Question: I accidentally disabled the 'Inject Language/Reference' of the 'android:title' in 'Preference'. After that, now I won't able to go to the reference of the string.
'''
<Preference
android:title="@string/refreshing" <-- disabled
android:key="refreshing" <-- enabled
/>
'''

I'm using Android Studio, any ideas to enable it again?
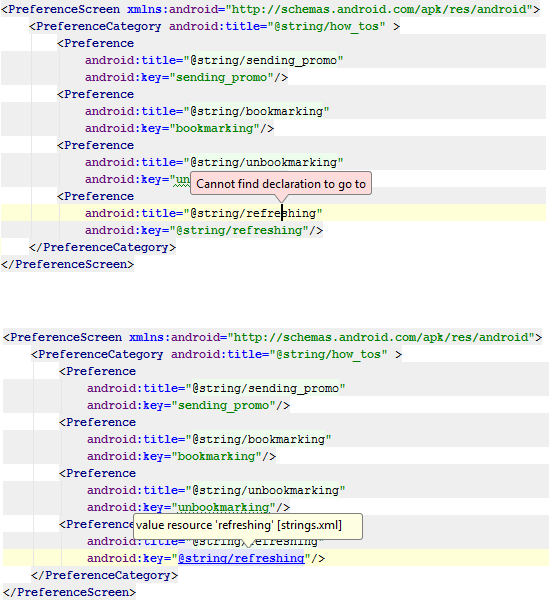
Answer: Had the same problem. In Android Studio select the text and then press + + . Then type un-inject Language/Reference. Hope that helps.